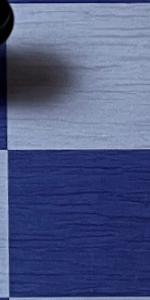
Label: Empty